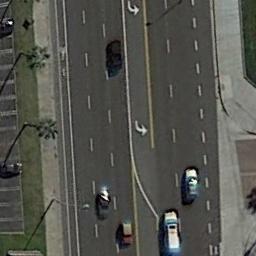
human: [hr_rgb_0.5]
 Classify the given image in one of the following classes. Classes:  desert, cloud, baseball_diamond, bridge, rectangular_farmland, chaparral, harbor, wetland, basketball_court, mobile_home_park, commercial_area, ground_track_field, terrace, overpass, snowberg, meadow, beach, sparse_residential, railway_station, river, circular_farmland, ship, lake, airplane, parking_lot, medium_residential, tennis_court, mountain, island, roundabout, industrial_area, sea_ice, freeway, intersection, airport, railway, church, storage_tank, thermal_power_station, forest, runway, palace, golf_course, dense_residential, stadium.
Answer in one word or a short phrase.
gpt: freeway